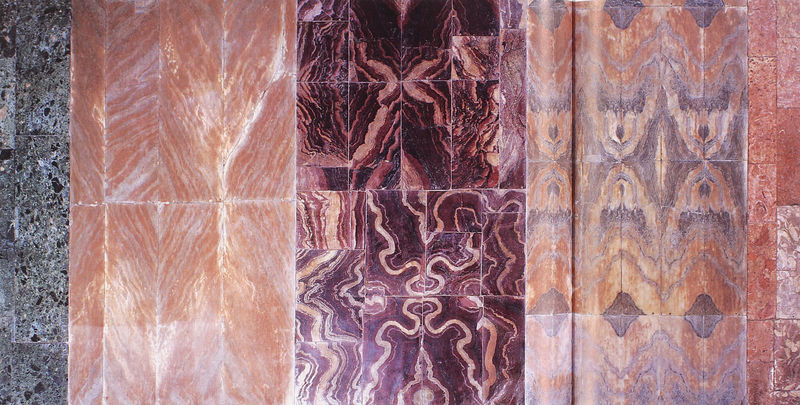
Titel: S. Marco in Venedig
Standort: Venedig, S. Marco (EU - I - Venetien)
Schlagwörter: blau, gelb, braun, grau, marmor, orange, schwarz, gebäude, rot, muster, wand, stein, steine, natur, boden, fußboden, mauer, violett, symmetrie, glanz, dekor, verzierung, streifen, granit, foto, fotografie, photographie, fugen, zement, fliesen, mosaik, schnörkel, maserung, adern, platten, mandala, asymmetrie, naturstein, steinadern